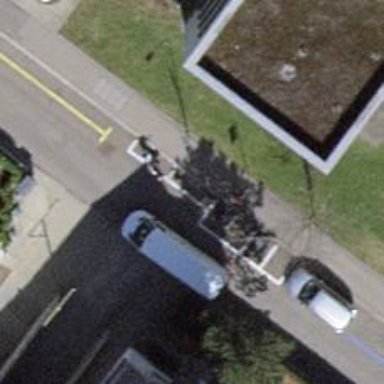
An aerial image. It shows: Motorcycle parking facility.